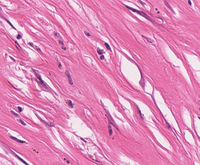
Tumor epithelial tissue: no
Tumor-associated stroma tissue: yes
Normal tissue: no